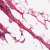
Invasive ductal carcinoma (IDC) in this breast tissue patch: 0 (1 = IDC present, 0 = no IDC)